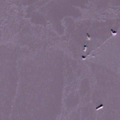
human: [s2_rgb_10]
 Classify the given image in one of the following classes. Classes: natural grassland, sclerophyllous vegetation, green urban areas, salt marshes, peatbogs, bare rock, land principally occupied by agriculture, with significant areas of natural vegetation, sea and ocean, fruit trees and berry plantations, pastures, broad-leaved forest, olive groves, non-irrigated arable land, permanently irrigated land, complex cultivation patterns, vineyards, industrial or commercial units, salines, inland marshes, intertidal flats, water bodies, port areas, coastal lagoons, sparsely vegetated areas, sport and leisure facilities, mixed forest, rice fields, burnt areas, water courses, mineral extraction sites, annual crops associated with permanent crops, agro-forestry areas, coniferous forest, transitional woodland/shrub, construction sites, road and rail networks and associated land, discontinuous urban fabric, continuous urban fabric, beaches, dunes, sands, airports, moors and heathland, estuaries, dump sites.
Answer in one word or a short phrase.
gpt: sea and ocean